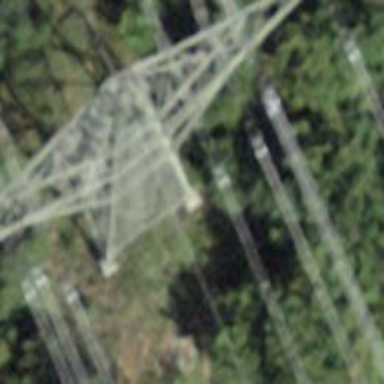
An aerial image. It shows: Power tower.